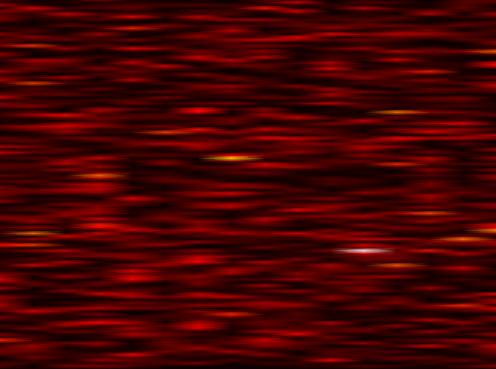
Label: WOLA